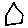
Label: house